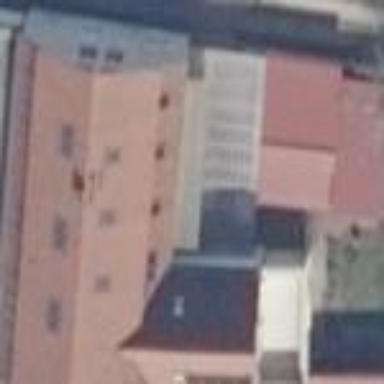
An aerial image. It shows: View of apartment building.